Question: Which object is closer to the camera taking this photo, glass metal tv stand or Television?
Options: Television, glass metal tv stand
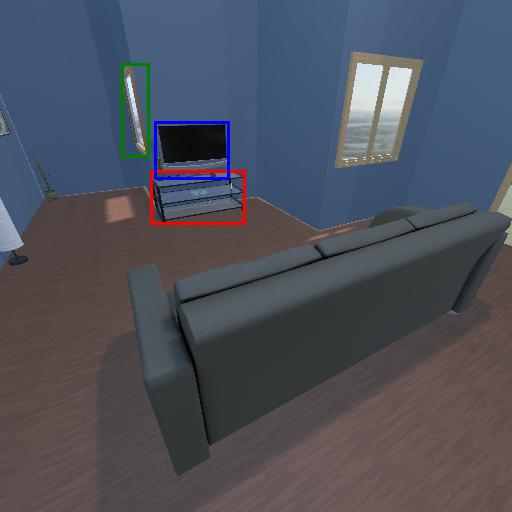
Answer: Television